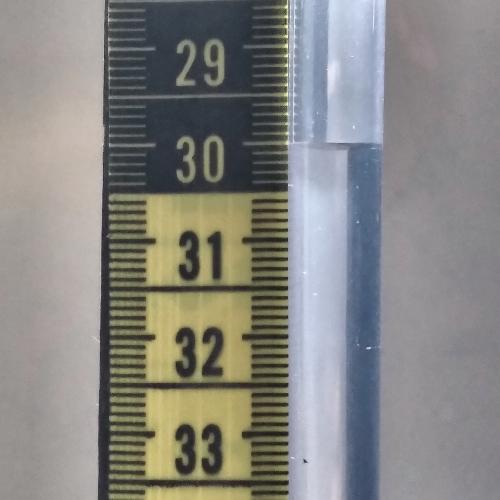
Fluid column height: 30.0 cm